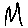
Label: zigzag